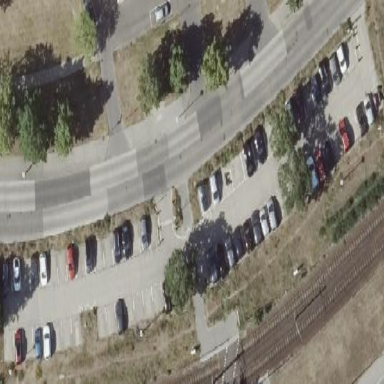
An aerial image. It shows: Concrete parking area.